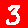
Digit: 3